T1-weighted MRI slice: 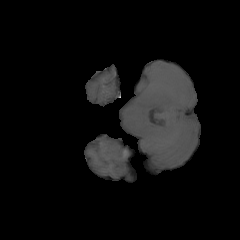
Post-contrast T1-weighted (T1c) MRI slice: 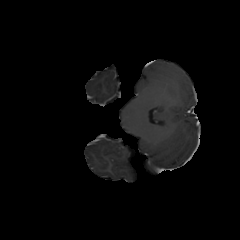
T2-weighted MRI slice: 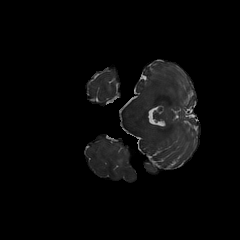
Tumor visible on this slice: yes